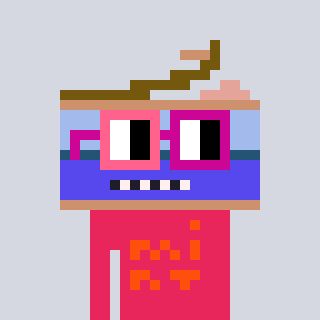
a pixel art character with square pink and red glasses, a canned ham-shaped head and a redpinkish-colored body on a cool background